九年级 · 组合几何学
(8 分) 如图, 四边形 $A B C D$ 内接于一圆, $C E$ 是边 $B C$ 的延长线.

(1)求证 $\angle D A B=\angle D C E$;

(2)若 $\angle D A B=60^{\circ}, \angle A C B=70^{\circ}$, 求 $\angle A B D$ 的度数.

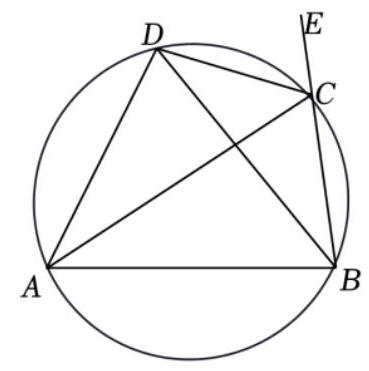
答案:  (1)见解析

(2) $50^{\circ}$

解析: （1）根据圆内接四边形的性质得到 $\angle D A B+\angle D C B=180^{\circ}$, 根据同角的补角相等证明结论;

（2）根据圆周角定理得到 $\angle A D B=\angle A C B=70^{\circ}$, 根据三角形内角和定理计算即可.

【详解】(1) 证明: $\because$ 四边形 $A B C D$ 内接于圆,

$\therefore \angle D A B+\angle D C B=180^{\circ}$,

$\because \angle D C E+\angle D C B=180^{\circ}$,

$\therefore \angle D A B=\angle D C E$;

（2）解: $\because \angle A C B=70^{\circ}$,

$\therefore \angle A D B=\angle A C B=70^{\circ}$,

$\therefore \angle A B D=180^{\circ}-60^{\circ}-70^{\circ}=50^{\circ}$.

【点睛】本题考查的是圆内接四边形的性质、圆周角定理, 解题的关键是掌握圆内接四边形的对角互补.